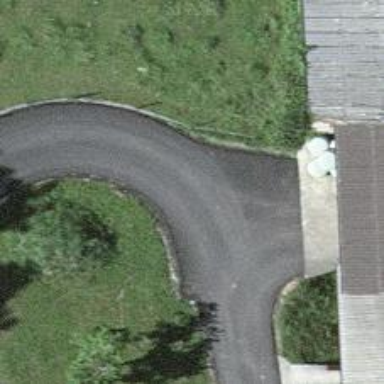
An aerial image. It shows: Service road with paved surface.